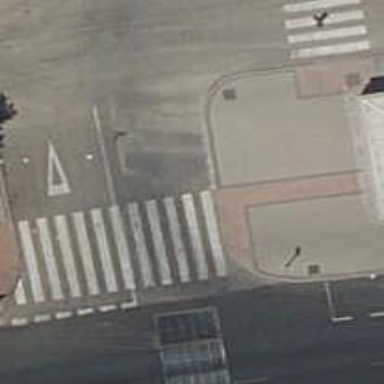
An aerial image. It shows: Pedestrian crossing with zebra markings on footway.